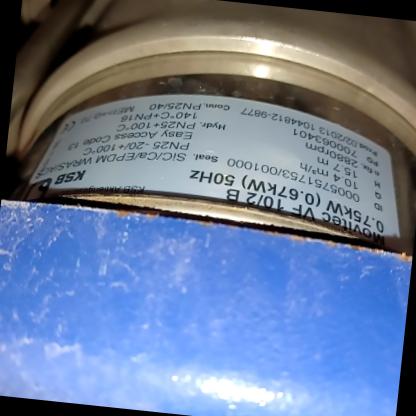
Klasa: tabliczka-znamionowa